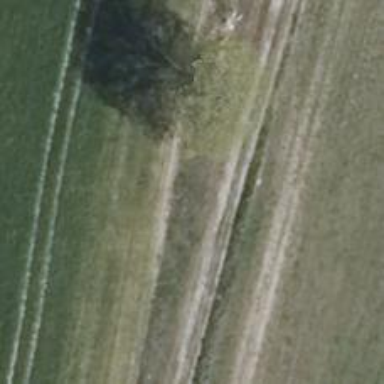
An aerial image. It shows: Hunting stand.